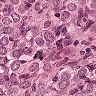
Metastatic tissue present: yes